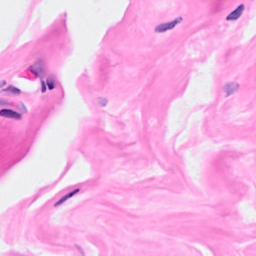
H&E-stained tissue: Breast